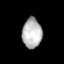
Tissue: lung
Cell type: Fibroblasts
Senescence score: 0.6131
Nuclear area (px): 578
Mean DAPI intensity: 181.858